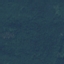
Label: Forest